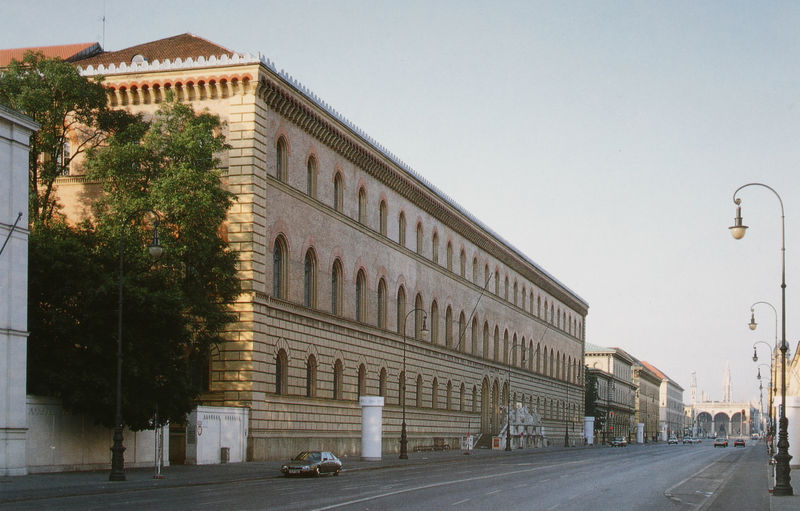
Titel: Staatsbibliothek an der Ludwigstraße
Künstler: Friedrich von Gärtner
Standort: München
Institution: Bayerische Staatsbibliothek
Schlagwörter: baum, blau, blätter, himmel, laub, schatten, weiß, wolken, bäume, grün, stadt, braun, fenster, grau, hell, lampen, laterne, laternen, licht, paris, strasse, säule, tür, dach, gebäude, haus, rot, wand, architektur, lang, stein, steine, bild, häuser, morgen, sonne, klassizismus, renaissance, ornage, ansicht, bogen, fassade, pflaster, farben, leer, dächer, mauer, ziegel, farbe, beleuchtung, auto, treppe, arches, architecture, blue, column, lamp, palace, stairs, steps, white, window, black, dark, empty, gray, green, grey, three, wall, windows, yellow, picture, brown, menschenleer, tor, halle, foto, fotografie, photographie, bögen, eingang, loggia, münchen, palast, groß, reihe, litfasssäule, photo, rustika, sims, gesims, skulpturen, walmdach, classic, sky, stone, tree, rundbögen, straßenlaterne, building, bavaria, roof, street, trees, etagen, geschosse, schienen, light, road, stockwerke, shadow, autos, town, fesnter, klassizistisch, triumphbogen, berlin, boulevard, city, lamps, lantern, lights, straßenlampen, traufe, fensterbögen, doors, rustica, markierung, brick, bricks, gate, stories, parken, urbanistik, starße, hauptfront, munich, spire, ludwigstrasse, pkw, fahrbahn, tan, feldherrenhalle, photograph, photography, university, library, iron, staatlich, car, stabi, cars, fenstereihe, felherrnhalle, stasstsbibliothek, vehicle, lamppost, street lamps, morning, arcade, gates, downtown, clear, sly, limestone, neo classical, ludwig, arcades, neorenaissance, dim, pedestrian, wrought-iron, buff, parked, staatsbibliothek, stps, litfass, museum, klenze, ruhmeshalle